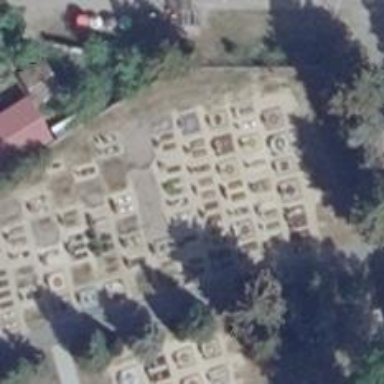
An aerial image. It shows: Grave yard.